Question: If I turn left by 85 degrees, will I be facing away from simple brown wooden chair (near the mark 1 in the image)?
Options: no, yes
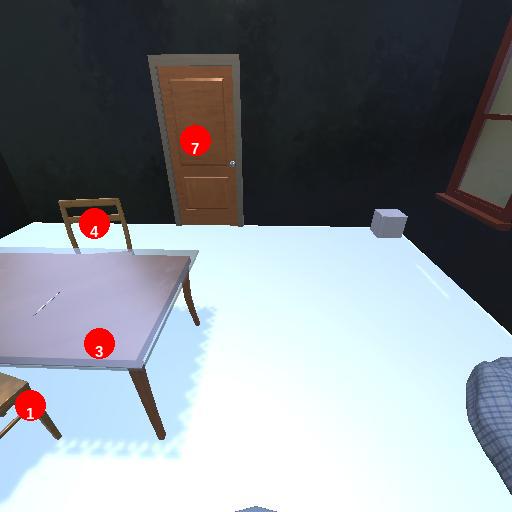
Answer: no